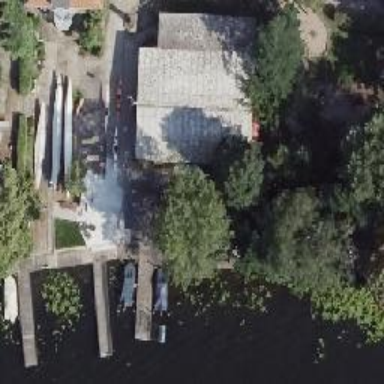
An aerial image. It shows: Boathouse building.